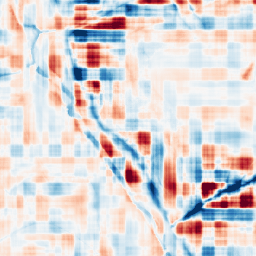
Category: wavelet
Decomposition family: wavelet_reverse_biorthogonal
Decomposition parameters: wavelet: rbio3.5
level: 5
Upsampling method: fft_zeropad
Upsampling parameters: scale: 4
Upsampling scale: 4